Question: 1. So, i have parsed WSDL by -wsimport to my project.
2. Then, i initialize them
3. Did some request
soapServicePortType = Interface, where is methods of WSDL.
getHouseCall = GETmethod of info

1. But i should authorizate
2. As i see in stacktrace, message building by HttpTransportPipe class. In this class i found method "addBasicAuth", when i can insert Login and pass.
So, i have 2 questions:
1. How to make my request use "addBasicAuth" method when it building request
2. How to add one header (coockie) to it?
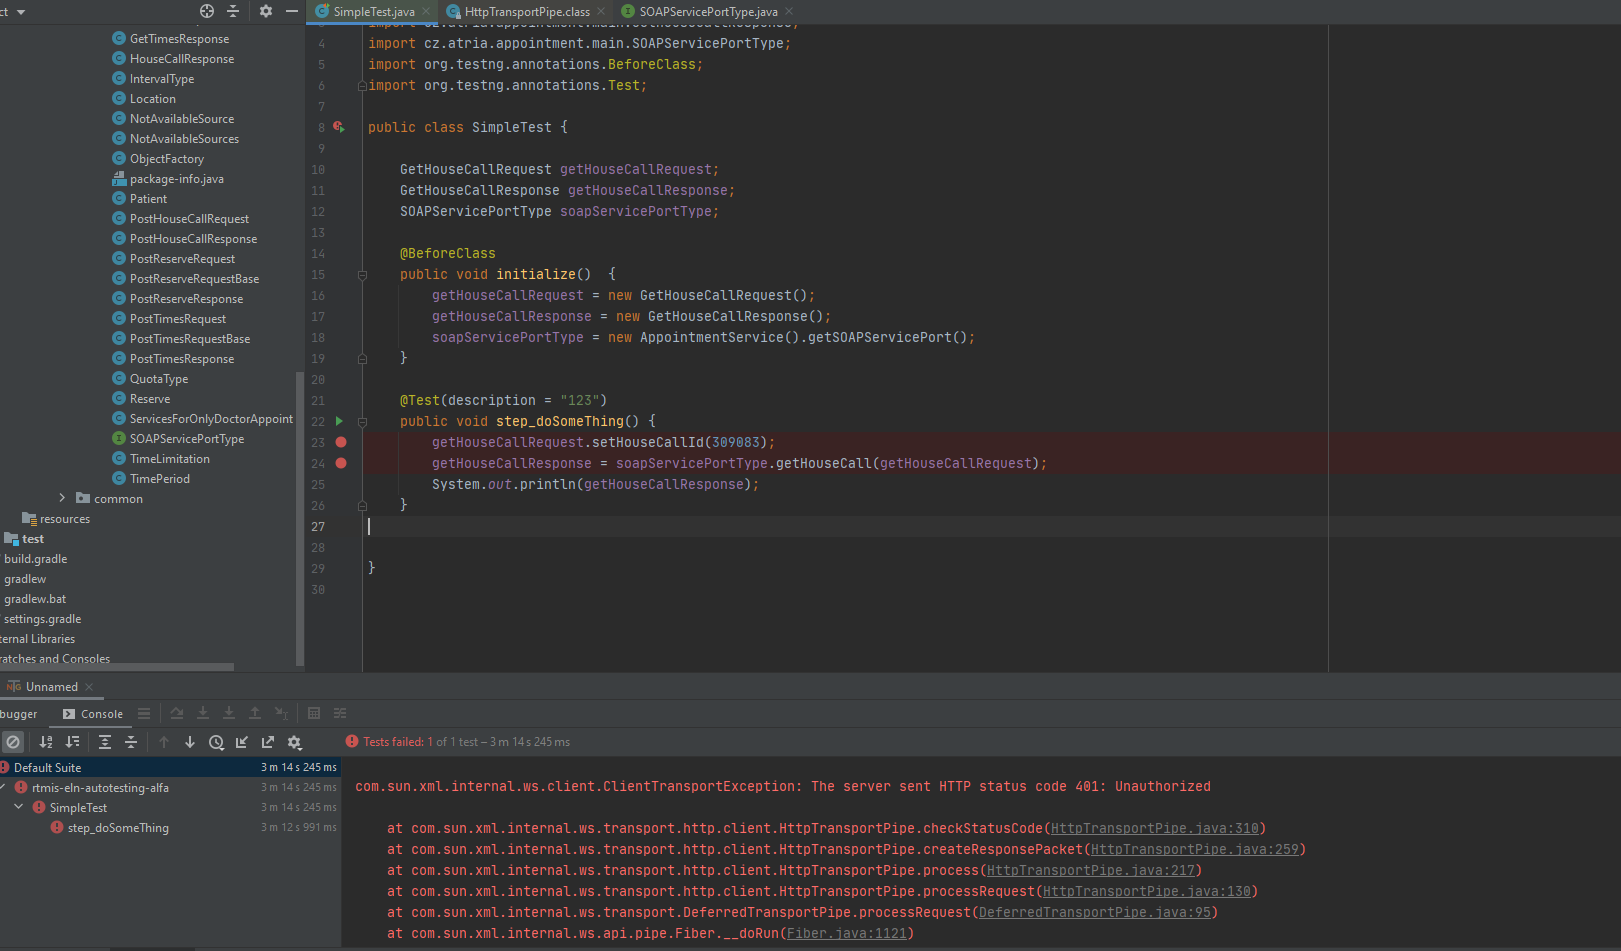
Answer: I solved it so:
'''
((BindingProvider) /*Insert InterfaceClass of port WSDL*/).getRequestContext().put(BindingProvider.USERNAME_PROPERTY, "login");
((BindingProvider) /*Insert InterfaceClass of port WSDL*/).getRequestContext().put(BindingProvider.PASSWORD_PROPERTY, "password");
'''
And no need to sending coockies